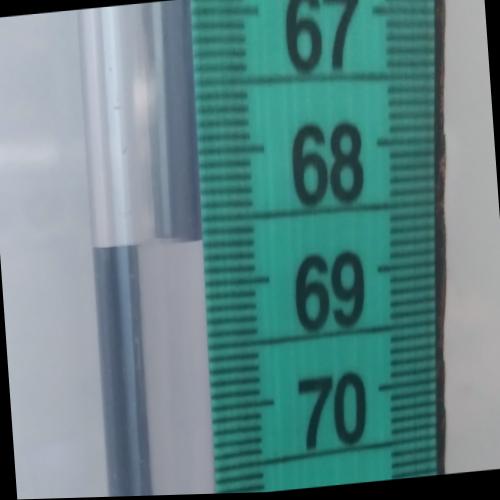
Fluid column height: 68.7 cm